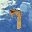
Label: 7